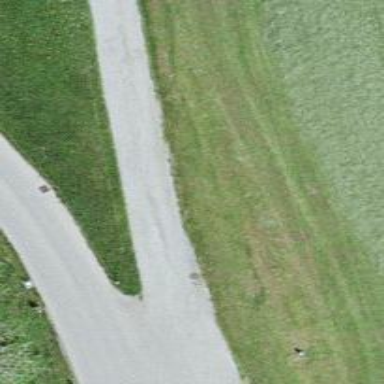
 suitable for nordic skiing. The track is groomed for classic skiing and has intermediate difficulty level."